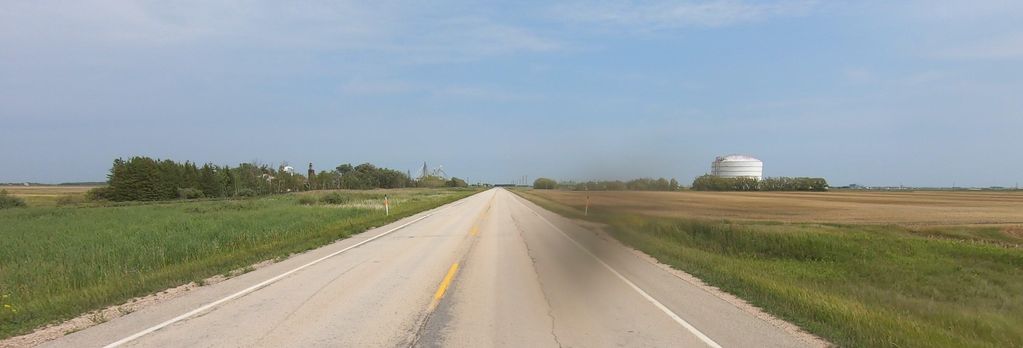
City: winnipeg